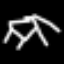
Label: diamond